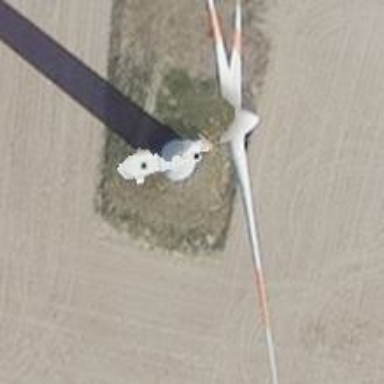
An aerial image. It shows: Wind generator with horizontal axis. The wind turbine is from Vestas.